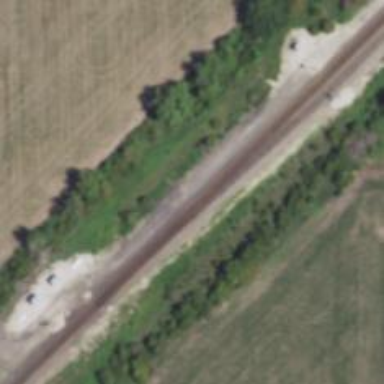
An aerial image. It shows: Railway area.